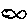
Label: fish